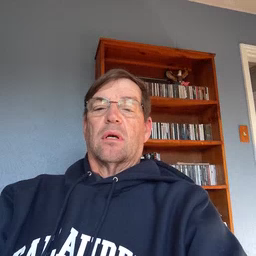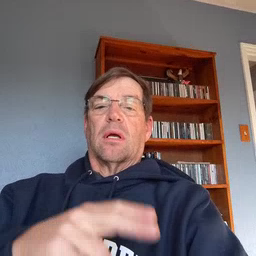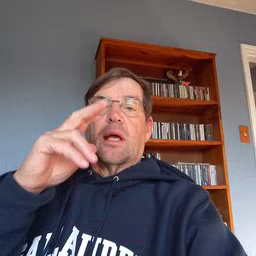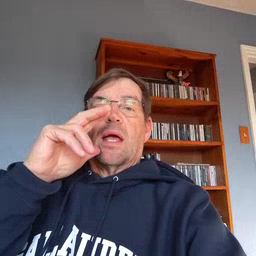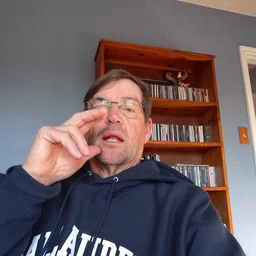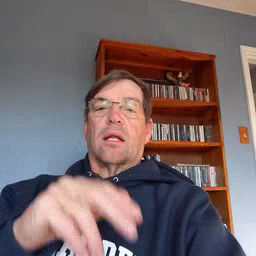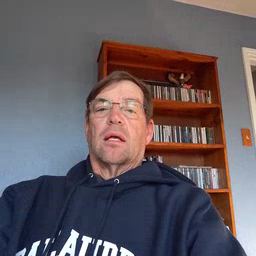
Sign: hen